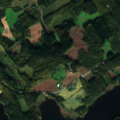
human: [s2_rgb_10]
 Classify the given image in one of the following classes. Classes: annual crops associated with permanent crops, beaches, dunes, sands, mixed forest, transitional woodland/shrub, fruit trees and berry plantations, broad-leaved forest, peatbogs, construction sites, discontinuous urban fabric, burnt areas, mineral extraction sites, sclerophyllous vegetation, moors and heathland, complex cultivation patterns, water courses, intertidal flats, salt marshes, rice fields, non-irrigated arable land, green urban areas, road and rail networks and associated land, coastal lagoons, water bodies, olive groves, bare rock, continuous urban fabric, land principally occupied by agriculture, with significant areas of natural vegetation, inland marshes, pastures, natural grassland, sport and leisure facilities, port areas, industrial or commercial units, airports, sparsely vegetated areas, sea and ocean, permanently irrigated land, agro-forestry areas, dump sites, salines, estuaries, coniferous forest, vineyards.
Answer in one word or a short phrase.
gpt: land principally occupied by agriculture, with significant areas of natural vegetation, coniferous forest, mixed forest, water bodies